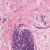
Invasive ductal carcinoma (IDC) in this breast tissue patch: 0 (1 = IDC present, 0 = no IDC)